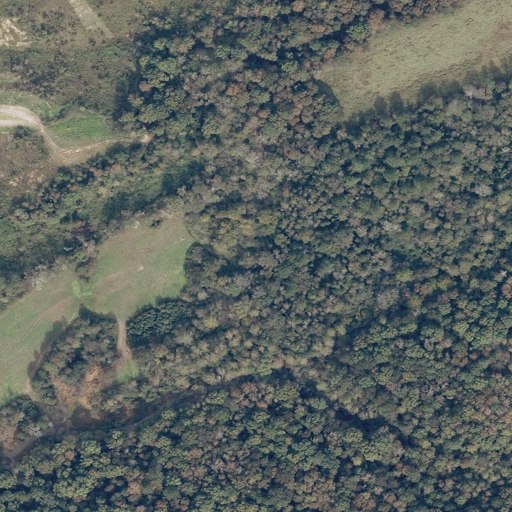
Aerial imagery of valley in Alabama named Starvation Valley containing deciduous forest, mixed forest, pasture, grassland, evergreen forest, woody wetlands, and shrub